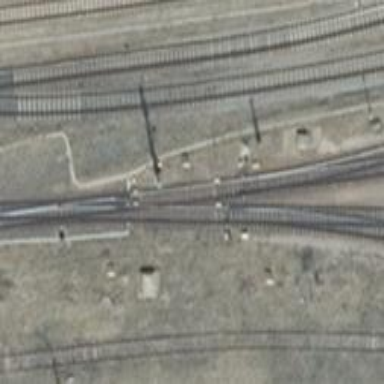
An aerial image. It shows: Railway switch.